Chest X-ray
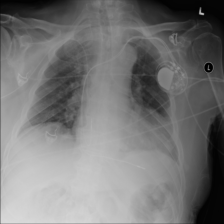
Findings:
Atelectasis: negative
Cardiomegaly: negative
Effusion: negative
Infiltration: positive
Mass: negative
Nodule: negative
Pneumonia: negative
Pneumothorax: negative
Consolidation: negative
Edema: negative
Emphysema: negative
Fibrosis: negative
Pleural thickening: negative
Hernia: negative